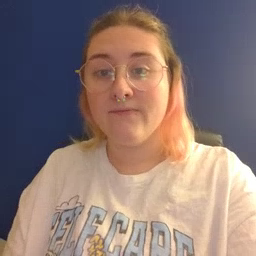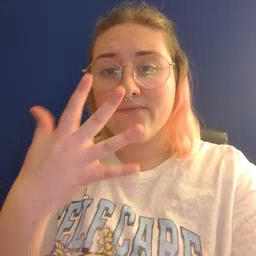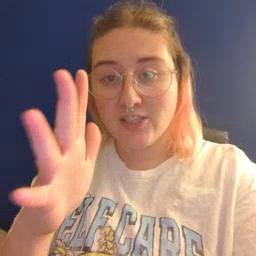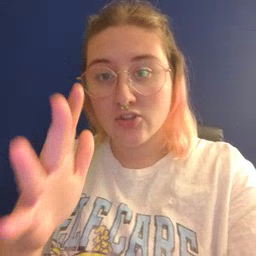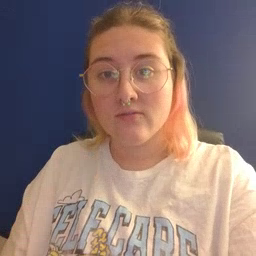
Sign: finish